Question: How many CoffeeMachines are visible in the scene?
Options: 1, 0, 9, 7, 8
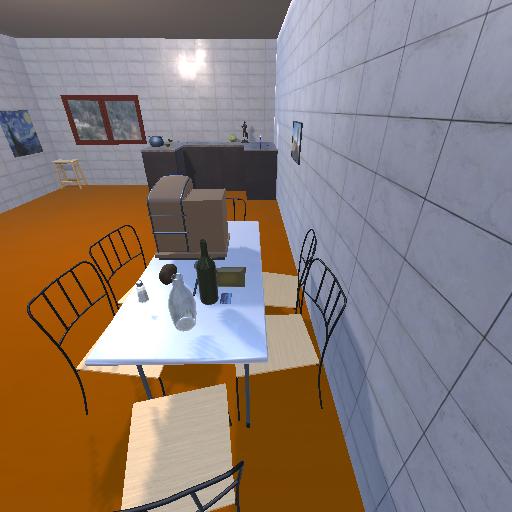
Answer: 1